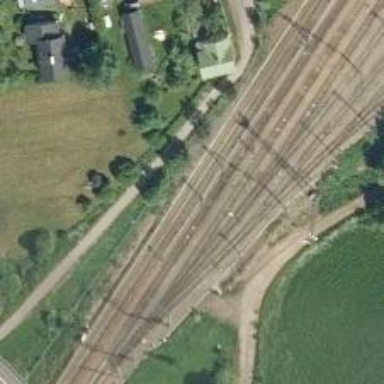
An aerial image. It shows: Railway turnout on the left side.